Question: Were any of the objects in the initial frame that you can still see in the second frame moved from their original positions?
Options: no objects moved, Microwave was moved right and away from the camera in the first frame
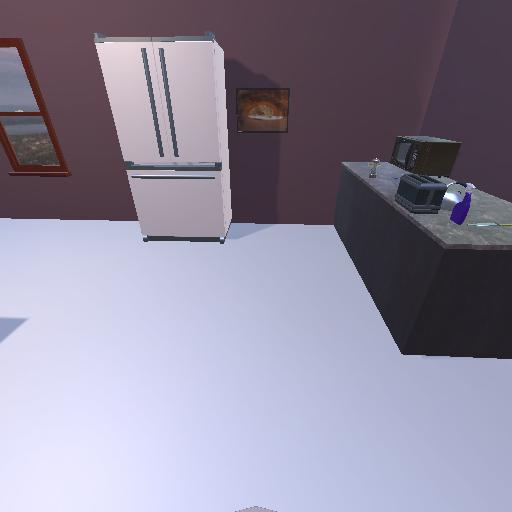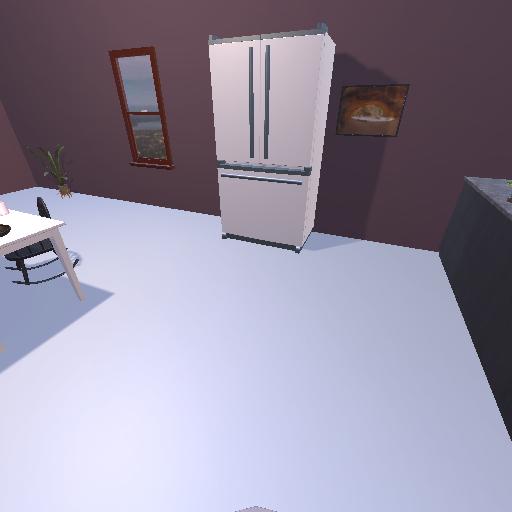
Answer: no objects moved